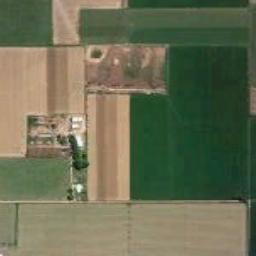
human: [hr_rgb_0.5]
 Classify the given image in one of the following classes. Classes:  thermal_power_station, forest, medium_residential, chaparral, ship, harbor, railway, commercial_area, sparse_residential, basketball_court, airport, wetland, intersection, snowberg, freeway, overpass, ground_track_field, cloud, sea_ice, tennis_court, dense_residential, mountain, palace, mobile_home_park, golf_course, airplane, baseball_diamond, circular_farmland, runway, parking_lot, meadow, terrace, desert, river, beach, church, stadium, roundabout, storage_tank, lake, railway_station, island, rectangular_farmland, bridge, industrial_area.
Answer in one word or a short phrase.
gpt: rectangular_farmland